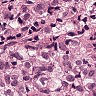
Metastatic tissue present: yes